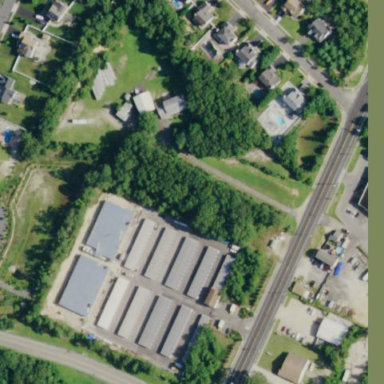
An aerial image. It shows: Storage rental shop.